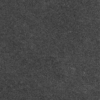
Label: dusty